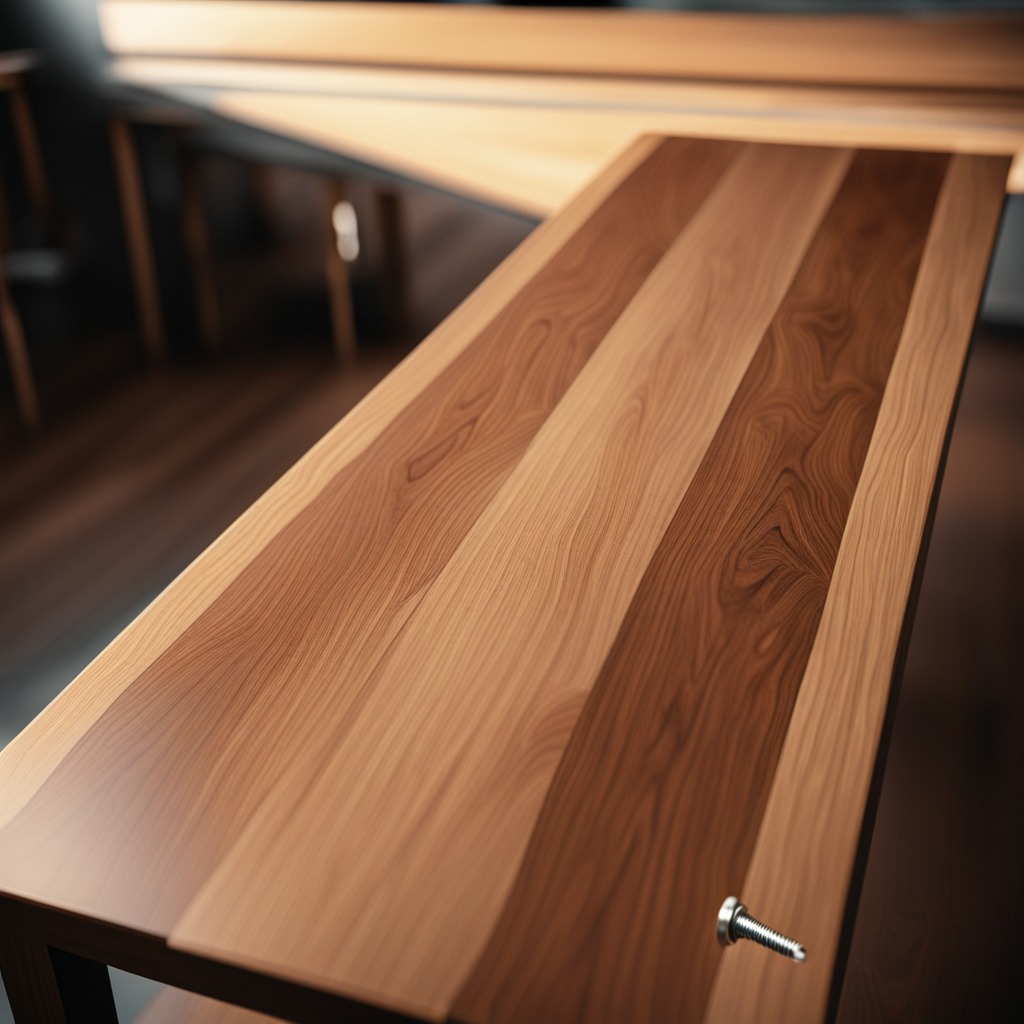
A metal screw is lying on a wooden table in a carpentry studio rich wood textures side lighting.